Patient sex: M
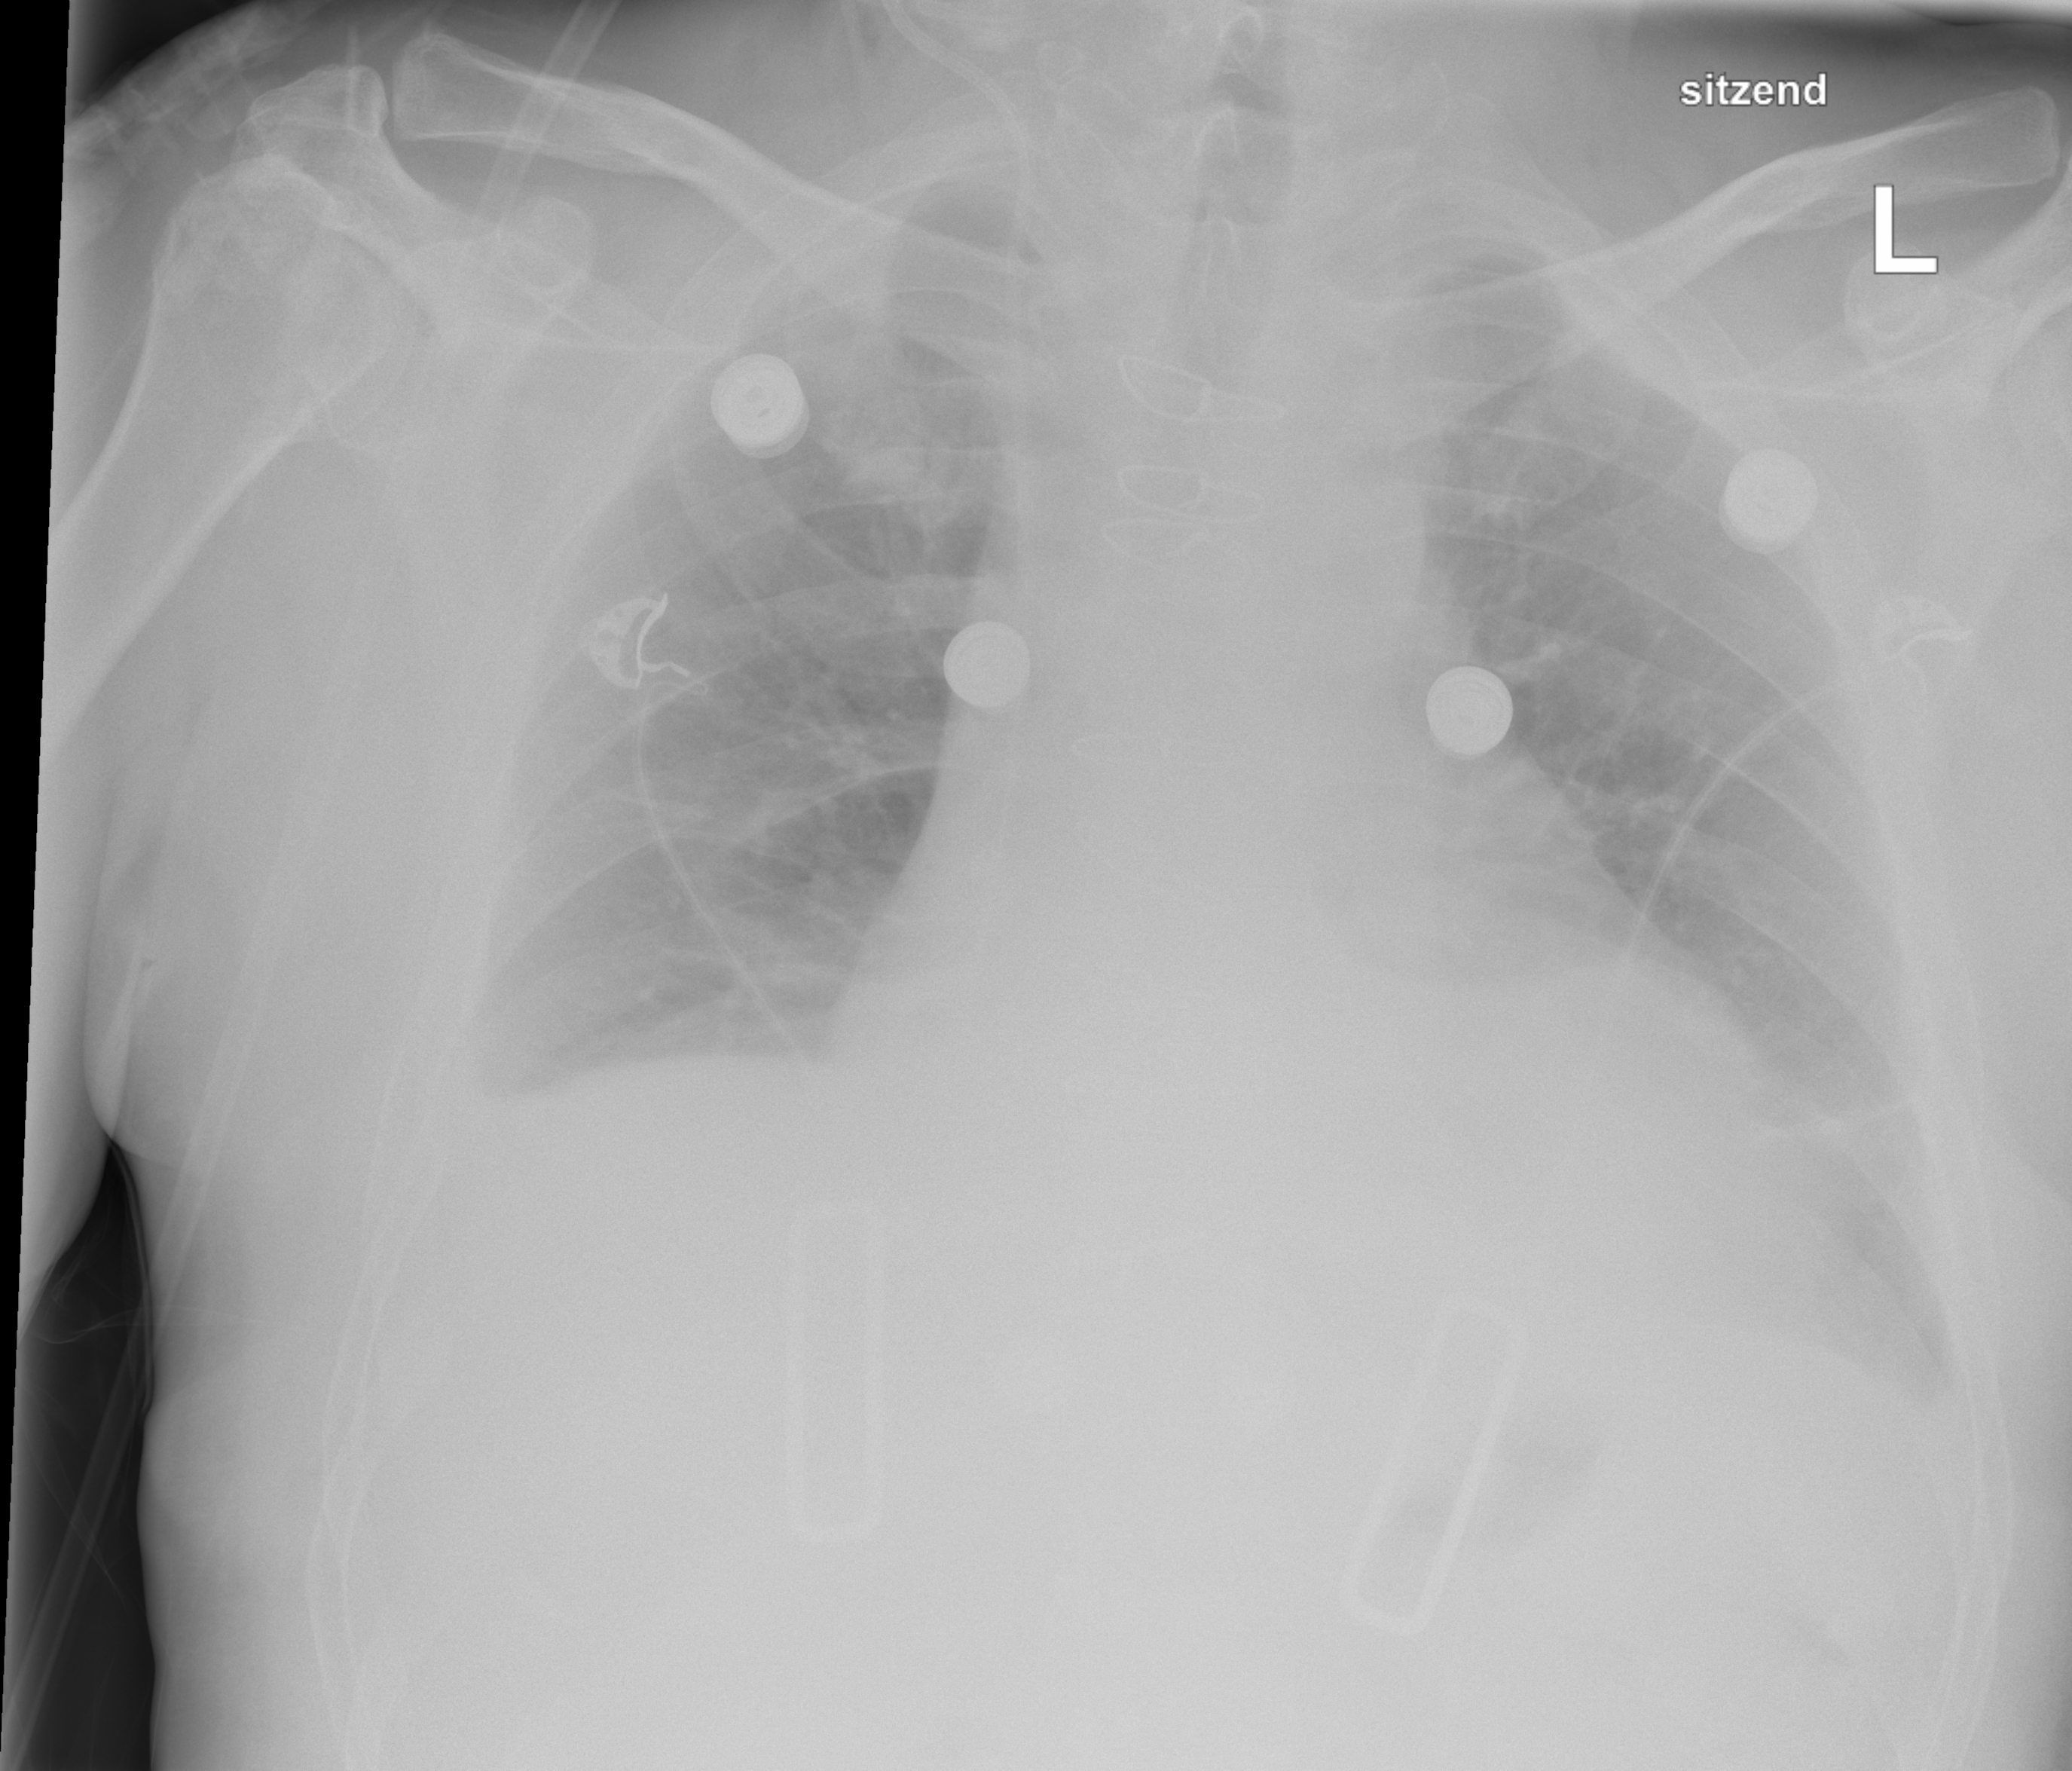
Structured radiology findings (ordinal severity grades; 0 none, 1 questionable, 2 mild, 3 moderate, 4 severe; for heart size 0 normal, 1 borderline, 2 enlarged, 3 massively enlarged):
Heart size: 2
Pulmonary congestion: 0
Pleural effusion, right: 2
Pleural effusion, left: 2
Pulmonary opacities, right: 0
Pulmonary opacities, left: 0
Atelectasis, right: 2
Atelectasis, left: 2